Interaction volume radius: 5 \u00c5
Interaction volume height: 30 \u00c5
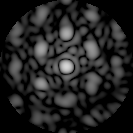
Disorder parameter: 0.4226